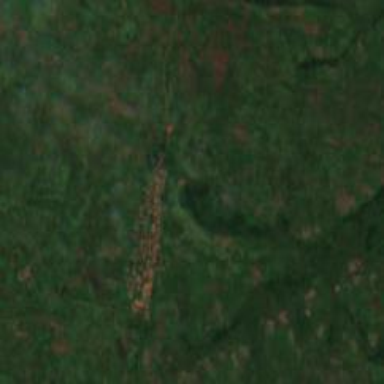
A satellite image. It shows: Village area.